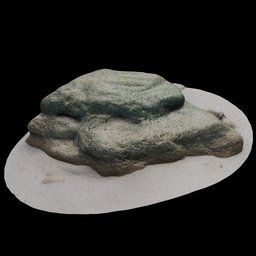
Label: nature